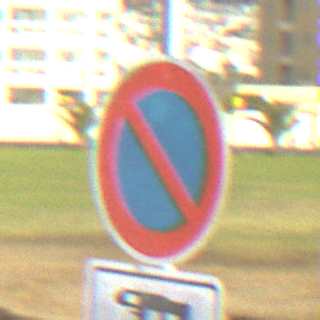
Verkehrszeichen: EingeschraenktesHalteverbot
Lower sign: HinweisDurchSinnbild23
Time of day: MorningAfternoon
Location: Outdoor (Suburban)
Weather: PartlyCloudy
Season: NotSpecified
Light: Natural